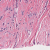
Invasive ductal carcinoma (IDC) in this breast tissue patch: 1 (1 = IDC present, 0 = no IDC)